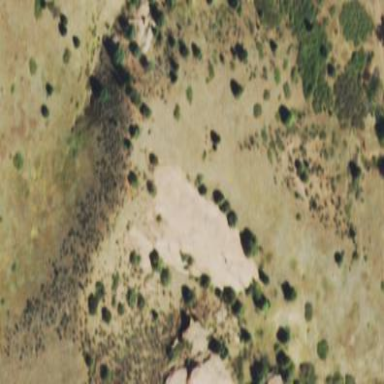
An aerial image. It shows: Landscape dominated by bare rock.